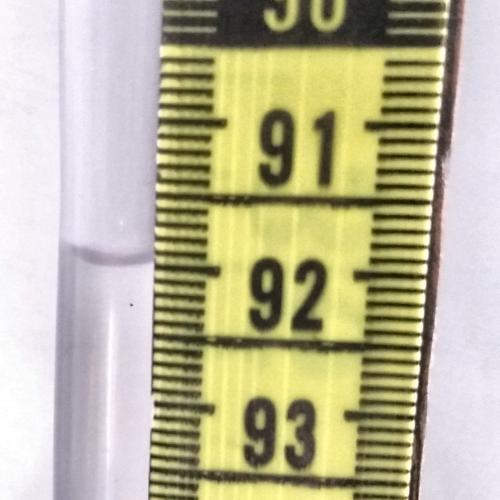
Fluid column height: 92.0 cm